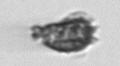
Label: Syracosphaera_pulchra